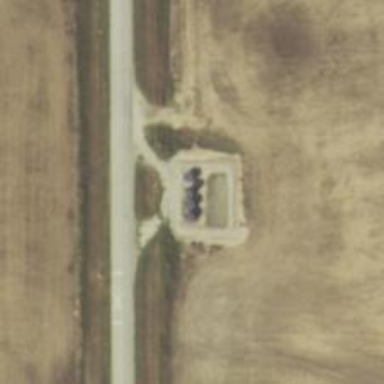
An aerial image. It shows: Storage tank that is man-made.